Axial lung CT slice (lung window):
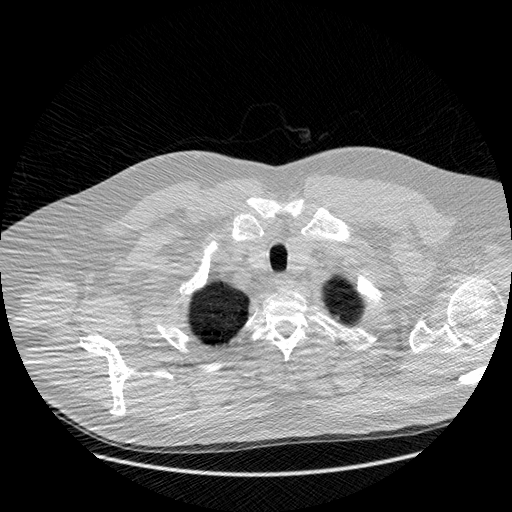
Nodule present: no